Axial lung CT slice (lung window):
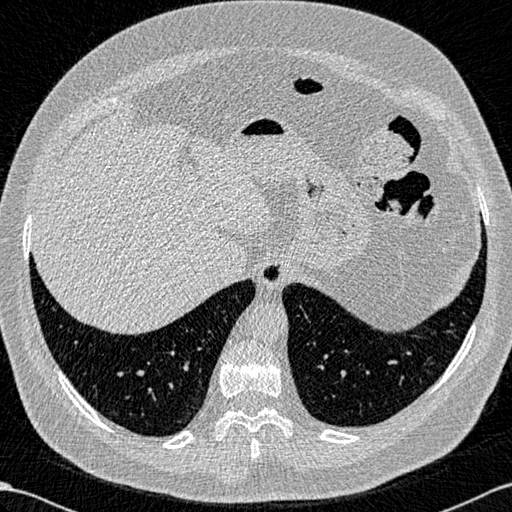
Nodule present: no